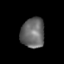
Tissue: lung
Cell type: T cells
Senescence score: 0.1291
Nuclear area (px): 698
Mean DAPI intensity: 104.617